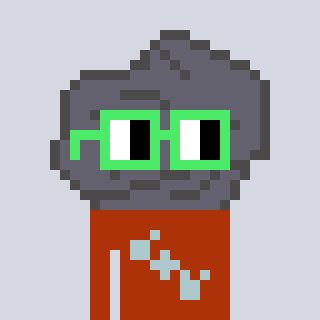
a pixel art character with square light green glasses, a rock-shaped head and a hotbrown-colored body on a cool background